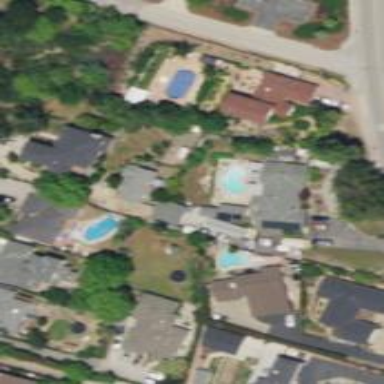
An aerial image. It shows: Swimming pool located in leisure land.